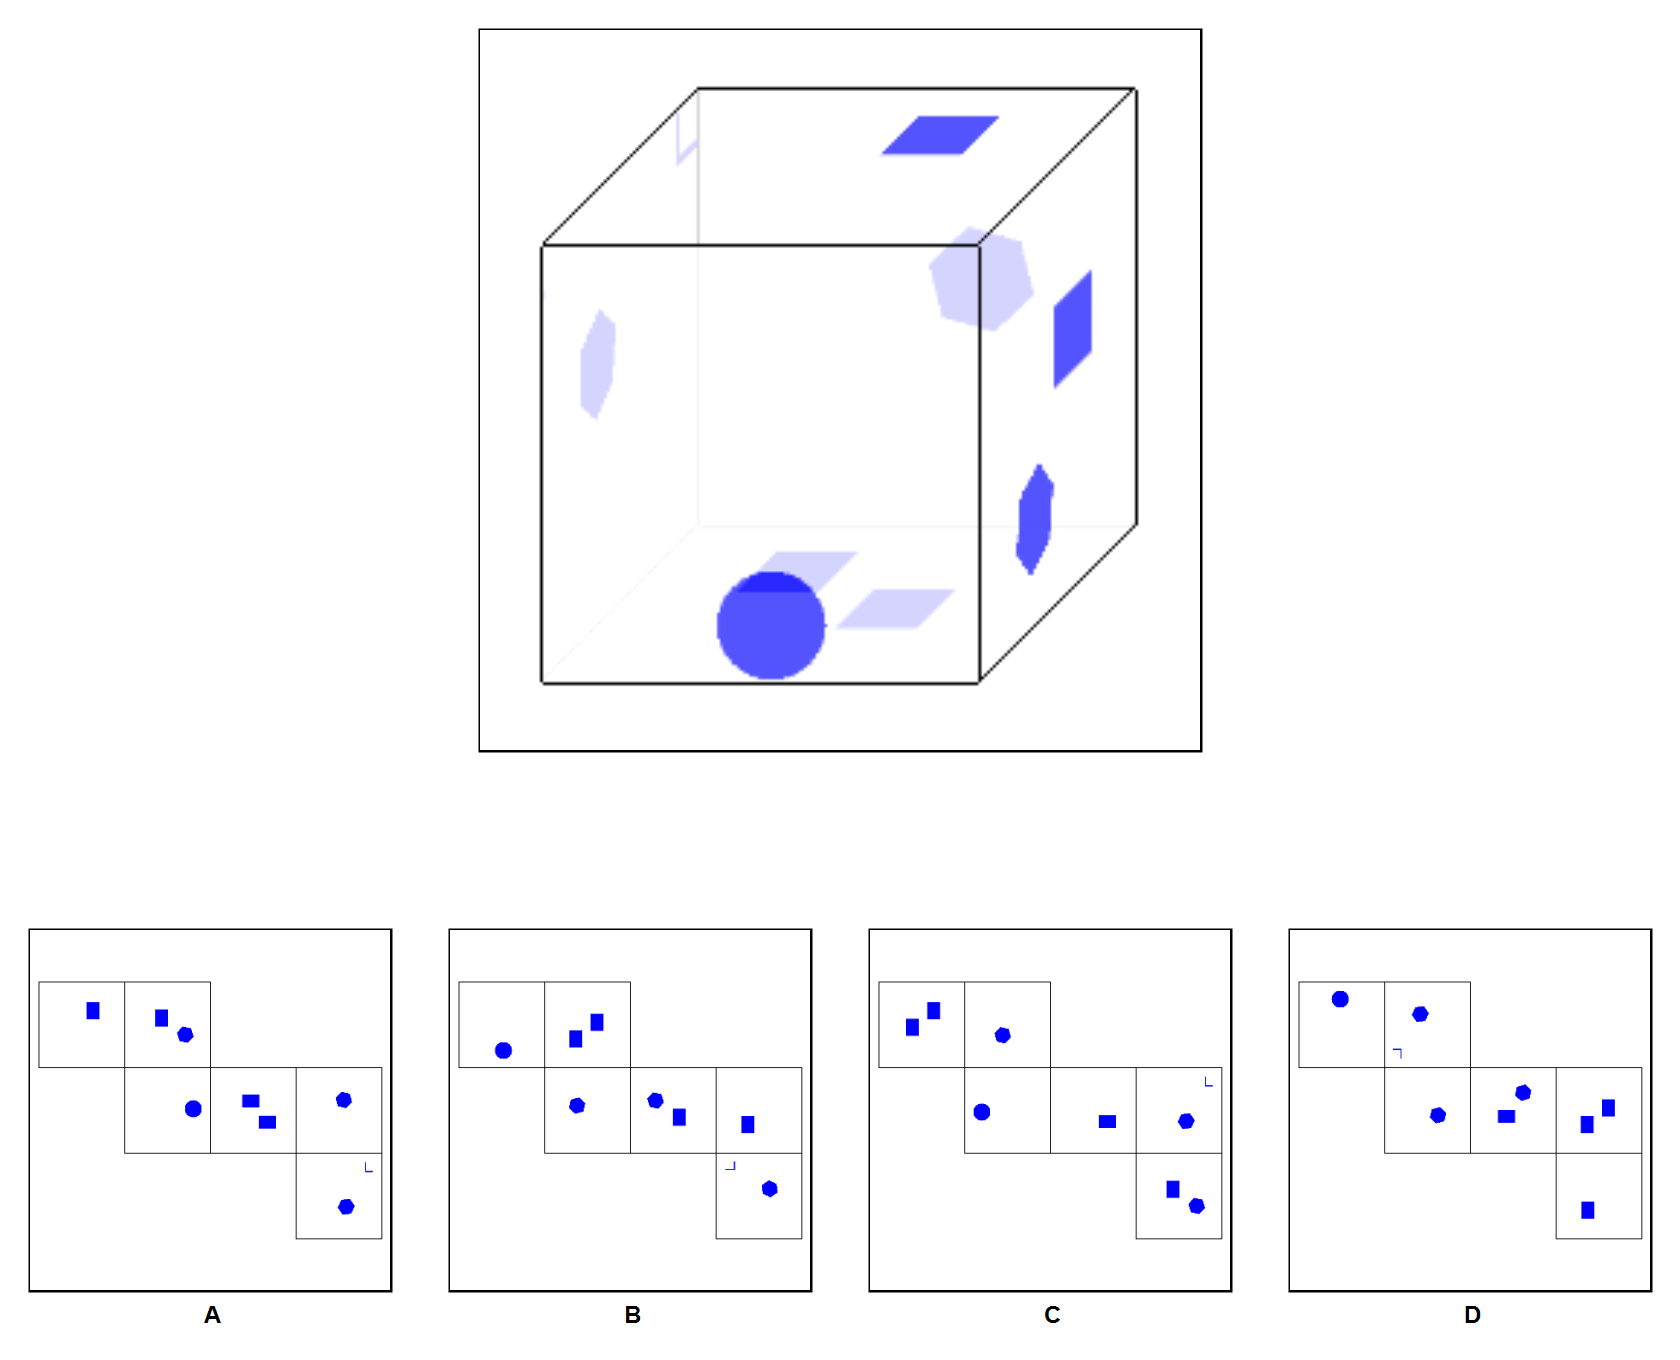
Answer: A